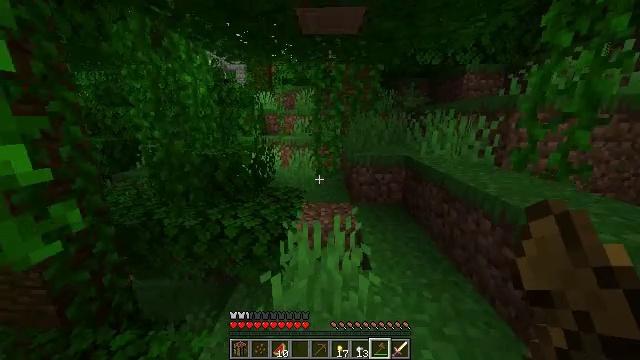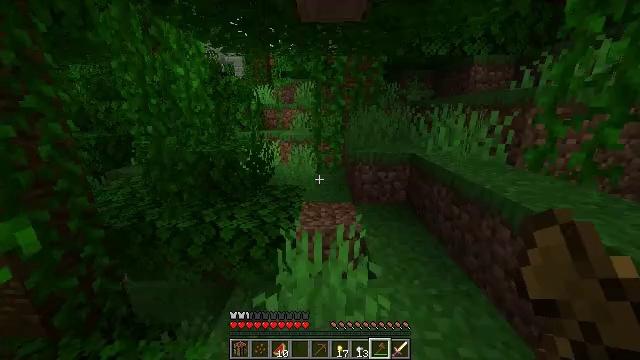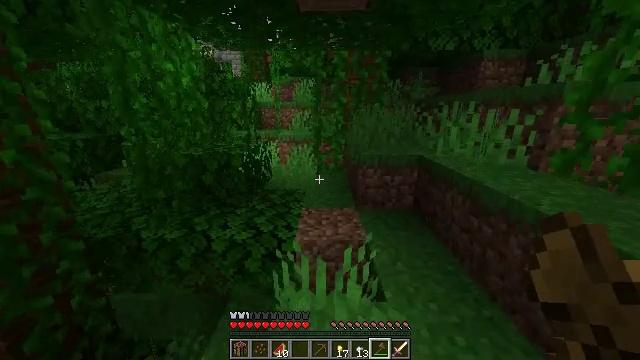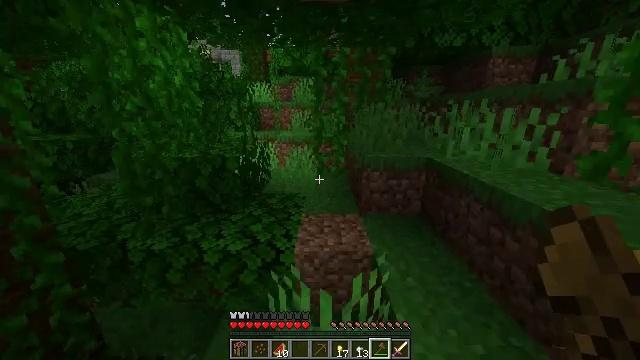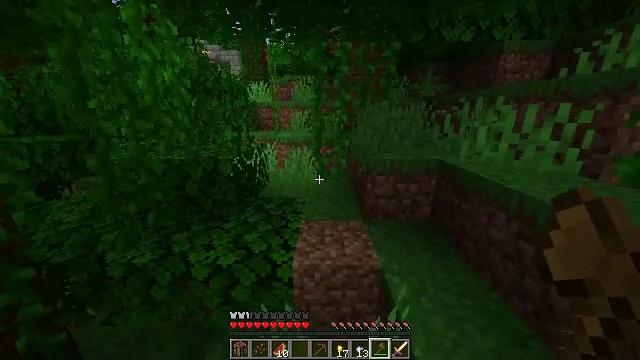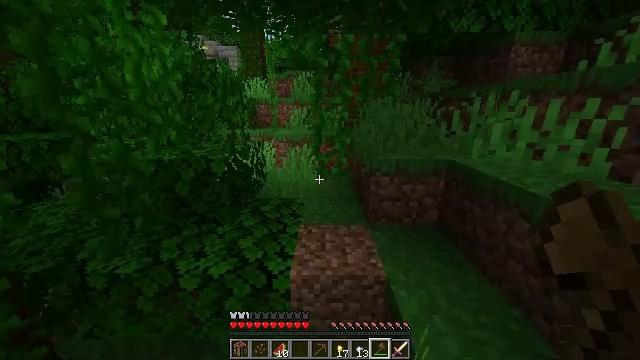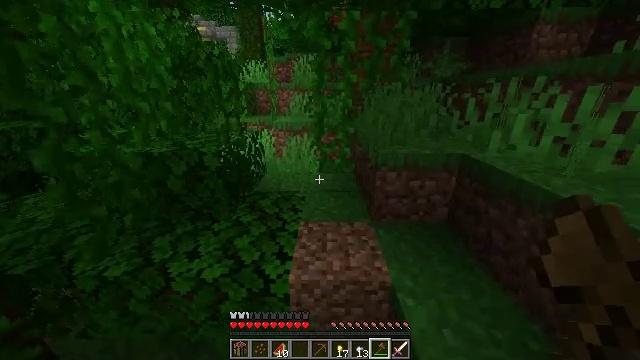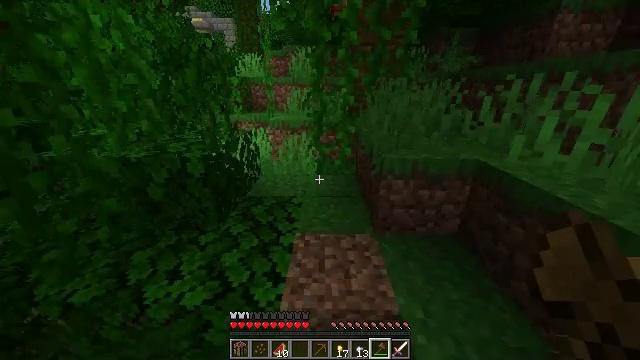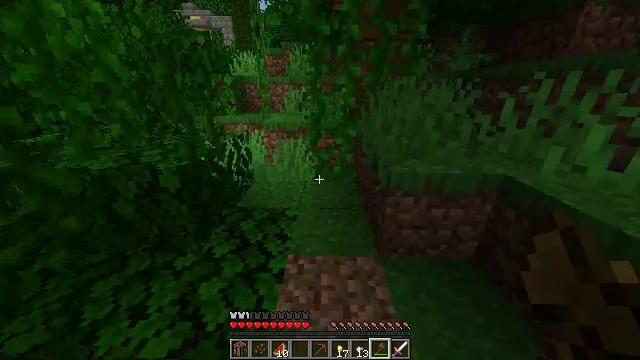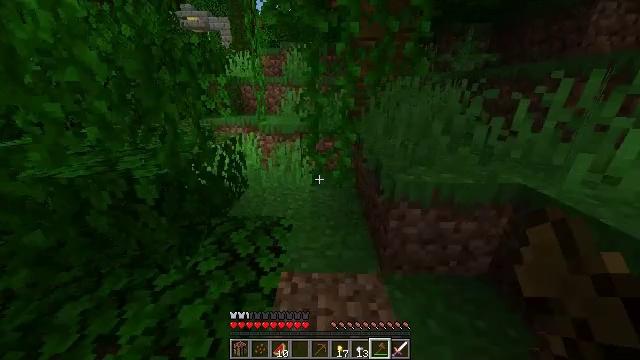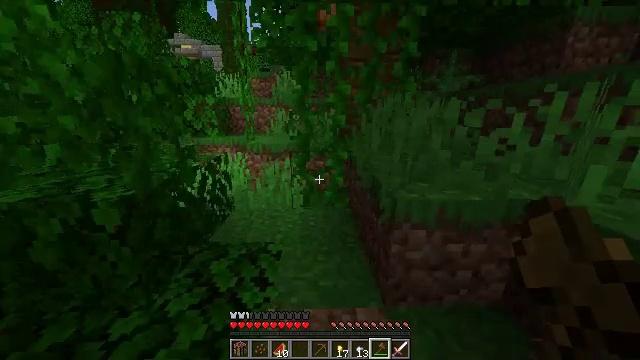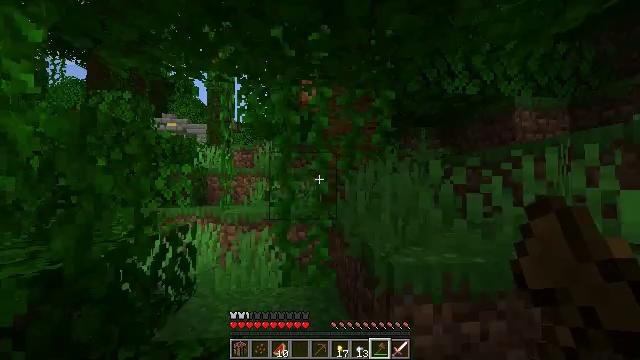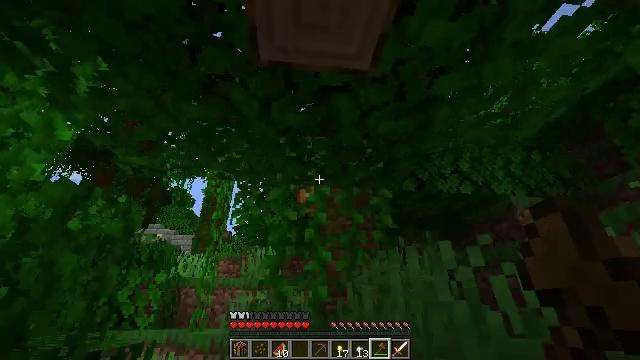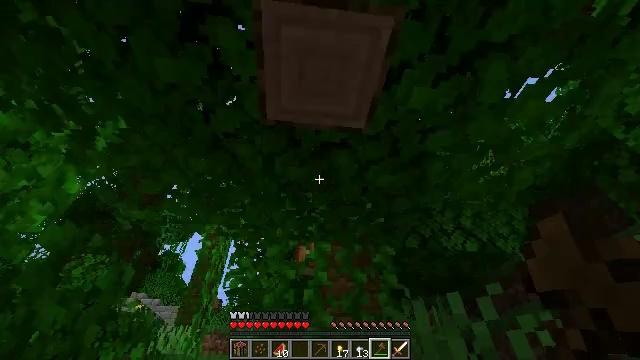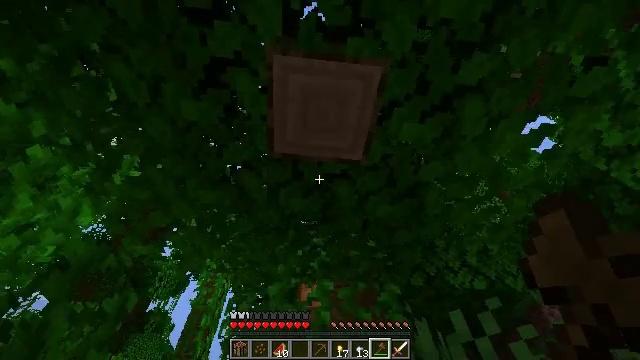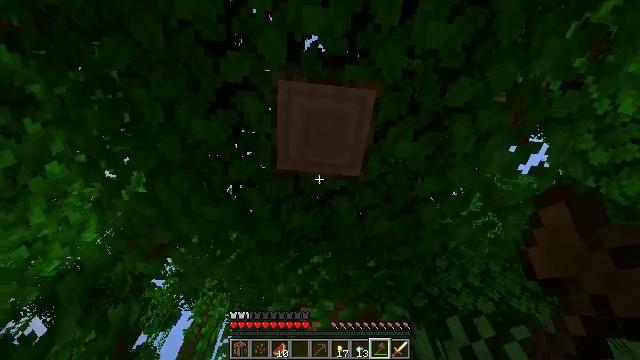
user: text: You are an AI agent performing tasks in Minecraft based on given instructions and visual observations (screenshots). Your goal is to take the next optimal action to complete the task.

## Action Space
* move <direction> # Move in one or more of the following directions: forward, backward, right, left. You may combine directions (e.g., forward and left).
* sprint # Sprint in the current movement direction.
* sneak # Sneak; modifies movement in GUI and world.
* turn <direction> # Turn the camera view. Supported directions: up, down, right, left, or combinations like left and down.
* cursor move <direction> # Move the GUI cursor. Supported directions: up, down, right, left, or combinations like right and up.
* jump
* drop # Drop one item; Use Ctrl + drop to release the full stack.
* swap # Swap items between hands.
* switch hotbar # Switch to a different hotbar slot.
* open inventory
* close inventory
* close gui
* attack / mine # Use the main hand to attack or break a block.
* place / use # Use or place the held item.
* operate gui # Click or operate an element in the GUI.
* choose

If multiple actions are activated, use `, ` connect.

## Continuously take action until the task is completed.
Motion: motion action
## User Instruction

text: Clear the jungle leaves to make way.
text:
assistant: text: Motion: move forward, turn down
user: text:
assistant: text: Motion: move forward
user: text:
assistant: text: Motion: move forward
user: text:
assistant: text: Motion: move forward
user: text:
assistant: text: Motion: move forward
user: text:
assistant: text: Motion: move forward, turn down
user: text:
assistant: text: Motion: move forward, turn down
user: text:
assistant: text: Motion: move forward
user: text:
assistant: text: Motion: move forward
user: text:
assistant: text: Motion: turn right and up
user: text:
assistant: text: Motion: turn right and up
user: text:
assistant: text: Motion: turn up
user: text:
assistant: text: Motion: turn up
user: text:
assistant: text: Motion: turn up
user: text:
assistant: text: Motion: turn up
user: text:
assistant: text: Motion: turn up
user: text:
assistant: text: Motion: turn up
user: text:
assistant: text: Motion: turn up
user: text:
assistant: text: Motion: turn up
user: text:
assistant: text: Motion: turn up
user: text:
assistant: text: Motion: attack / mine
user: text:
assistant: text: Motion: attack / mine
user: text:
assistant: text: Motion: attack / mine
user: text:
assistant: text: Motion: attack / mine
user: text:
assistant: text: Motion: attack / mine
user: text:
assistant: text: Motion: attack / mine
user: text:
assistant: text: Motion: attack / mine
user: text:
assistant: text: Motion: move forward, attack / mine
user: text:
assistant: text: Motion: move forward, attack / mine
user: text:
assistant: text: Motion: move forward, turn up, attack / mine